Question: I just started using git, and I think I accidentally initialized a bare repository (instead of a normal one) in my www folder. So when I committed everything, I noticed it started removing everything, which I didn't expect at the time. That's where I made the mistake of killing git. Now there's two files that I can't delete/move/read/write/execute.
When I knew what git was actually doing, I then cloned the git repo in my www folder to my desktop, and it looks like I got most of it back, including those two files, which are normal, and I can write and read to them.
I realize that this may seem like an elaborate scheme to learn how to hack, but that's not the case, I own these files and my goal is to delete them, not break in. I'm unable to delete them however, as killing git seems to have messed up the permissions on the file. I really desperately need to know how to delete them, otherwise git and every backup system I use keep breaking on doing anything in this directory!
I'm using Windows 7 Ultimate x64, and Git version 1.8.5.2.msysgit.0
Below a screenshot of the situation:

When I look at the permissions tab in the file properties, I get the message I have to have be an administrative user with permissions to view its security properties. I then clicked on continue, as I have administrative permissions (since it's my laptop). In the newly opened window I get the message I don't have permission to view its security properties. When I try setting its owner, as it suggests, I get the message "Unable to set new owner on [file]. Access denied".
I already tried using an elevated command prompt to try removing them, even forcefully.
I'm desperate, guys (and girls)!
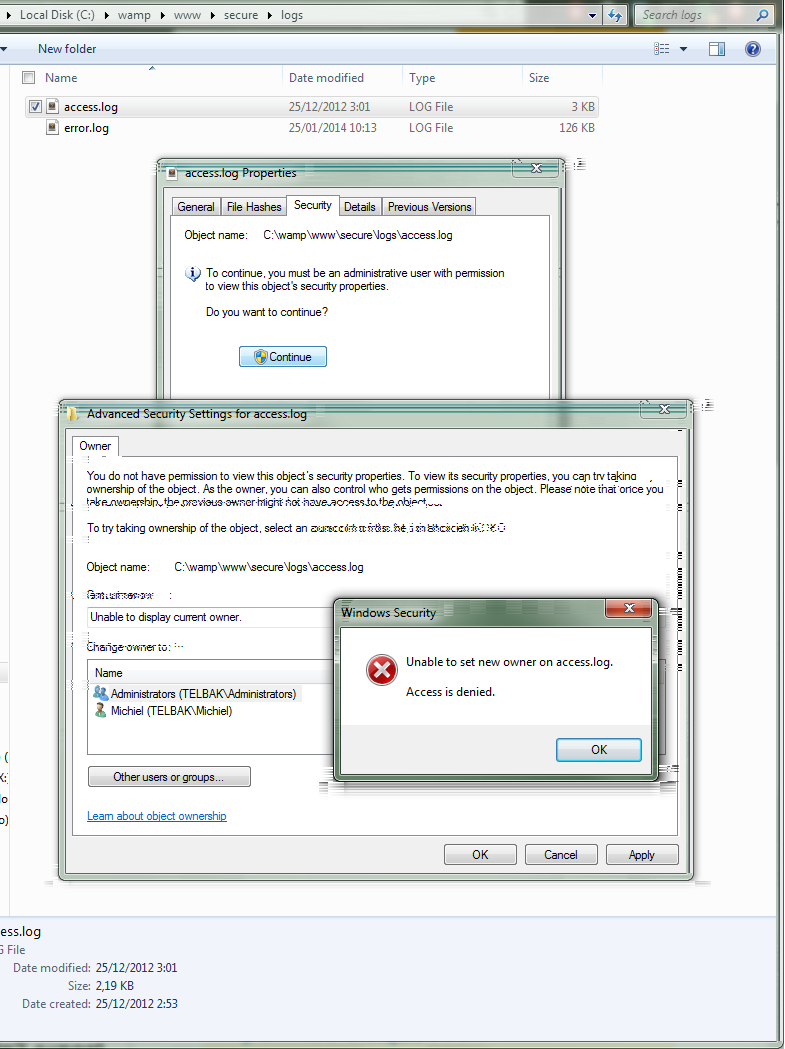
Answer: Ok, so I wasn't able to delete the files, on Windows.. I finally did it using a linux (debian 6.whatever) live-cd, and using 'rm -rf logs/'
So if anyone else should encounter the same thing, this is a relatively quick solution.